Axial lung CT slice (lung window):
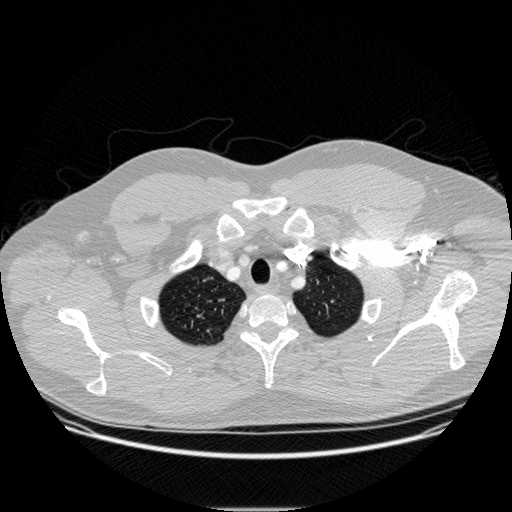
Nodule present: no